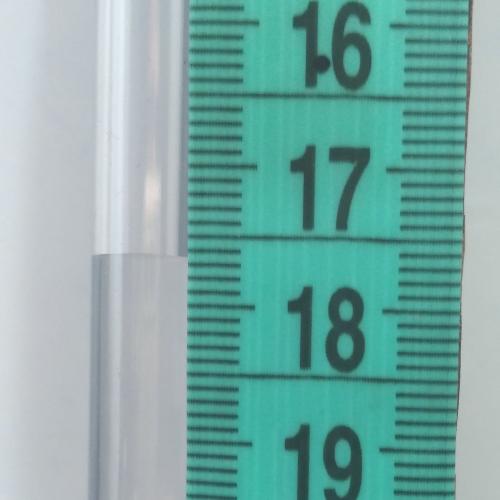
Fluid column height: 17.6 cm